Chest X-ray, AP view. Patient: 46 years old, sex M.
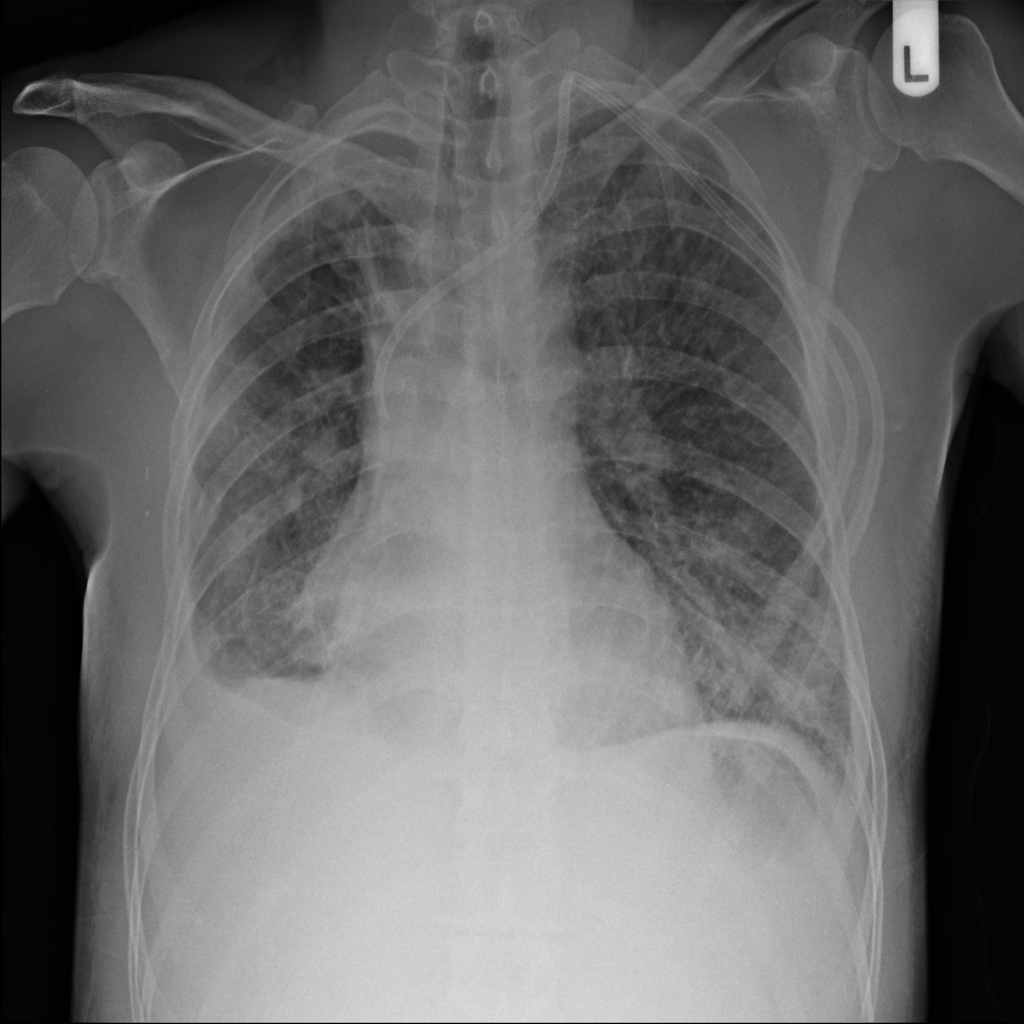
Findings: Infiltration